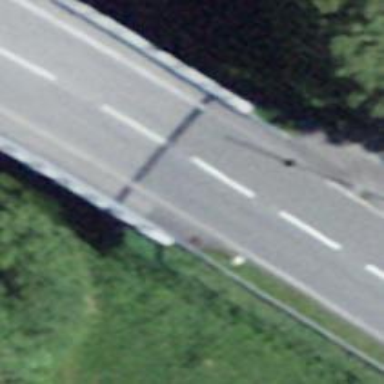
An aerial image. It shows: Paved secondary road crossing bridge.